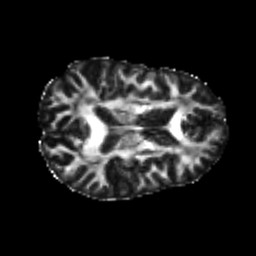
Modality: FA
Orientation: axial
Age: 23
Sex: female
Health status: healthy
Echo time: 0.074 s